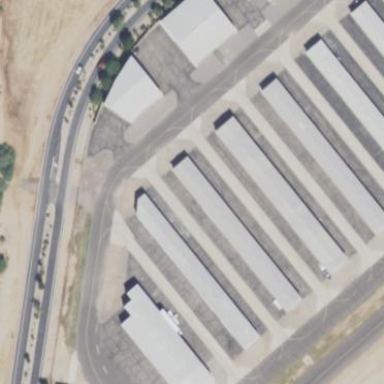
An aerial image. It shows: Building that is hangar at the airport.